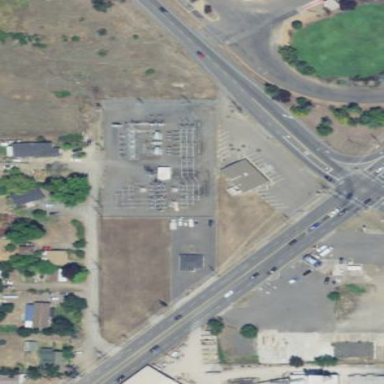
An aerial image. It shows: Distribution level power substation enclosed by fence.